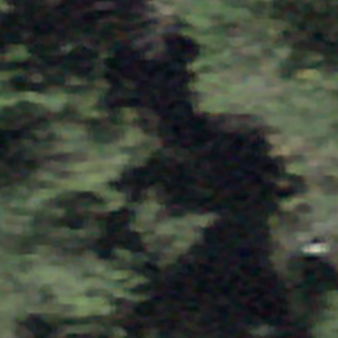
Label: other